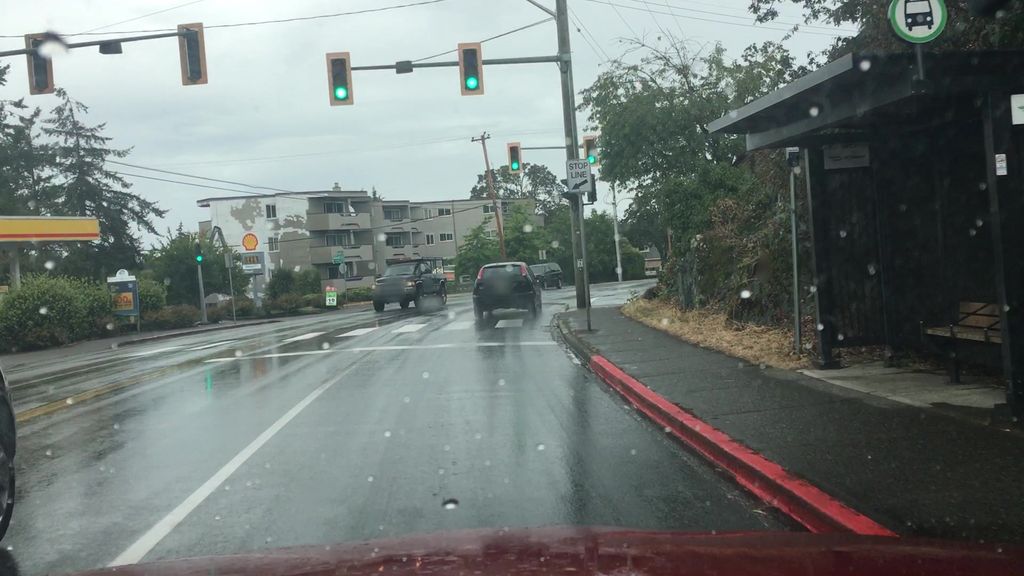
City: victoria